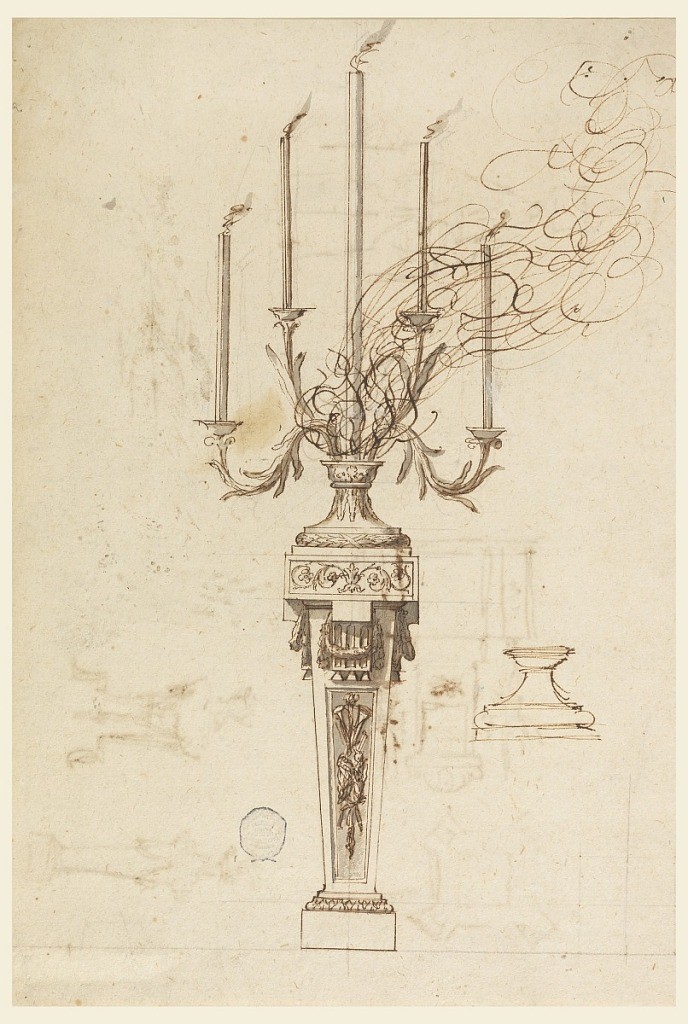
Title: Design for a Candelabra
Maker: Carlo Marchionni, Italian, 1702–1786
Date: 1728–84
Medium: Pen and ink, brush and wash on paper
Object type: Drawing
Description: Elevation of a smoking candelabra. Five arms, stepped toward the center. Branches decorated with leaves. Body in the form of a pillar. Detail of a base below.